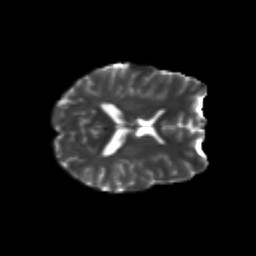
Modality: T2w
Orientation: axial
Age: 23
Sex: female
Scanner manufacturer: siemens
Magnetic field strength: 3 T
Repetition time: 3.5 s
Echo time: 0.104 s